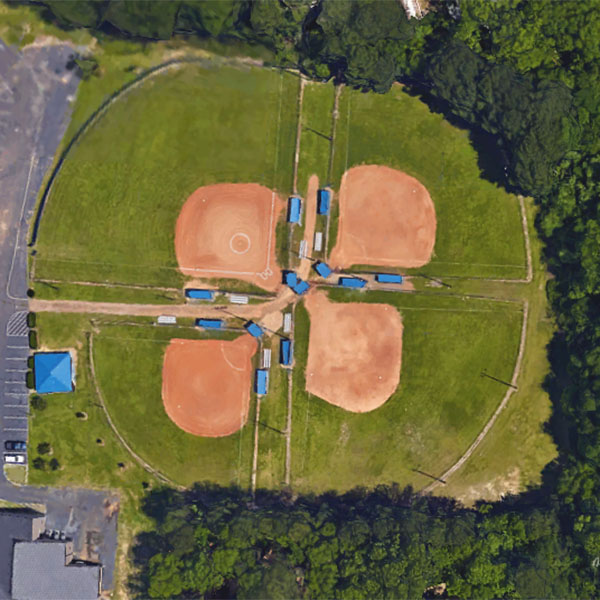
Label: BaseballField